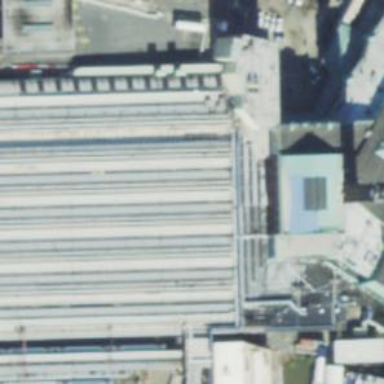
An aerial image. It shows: Train station building.